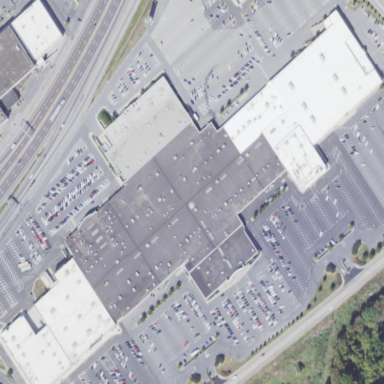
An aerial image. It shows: Mall building.